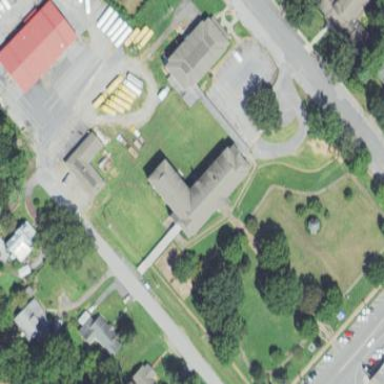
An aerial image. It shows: Government office located in school building.